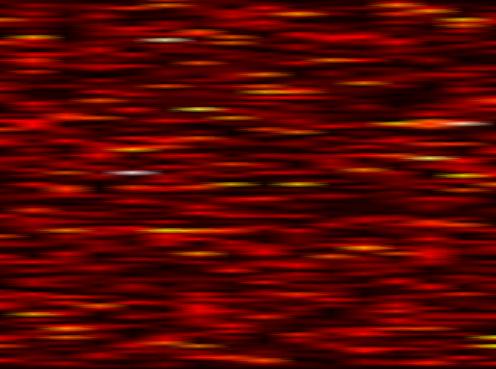
Label: WOLA